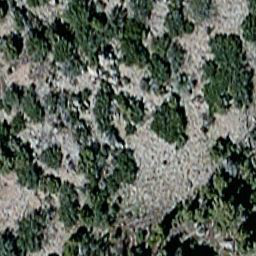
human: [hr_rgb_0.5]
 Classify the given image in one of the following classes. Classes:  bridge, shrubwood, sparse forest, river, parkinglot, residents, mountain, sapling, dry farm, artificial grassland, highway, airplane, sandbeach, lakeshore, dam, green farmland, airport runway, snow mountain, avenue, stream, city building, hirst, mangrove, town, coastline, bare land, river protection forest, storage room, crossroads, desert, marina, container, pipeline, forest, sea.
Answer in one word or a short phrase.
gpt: sparse forest